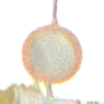
Verkehrszeichen: VerbotFahrzeugeAllerArt
Zusatzzeichen unten: MehrspurigeFahrzeugeFrei1
Umgebung: Outdoor, RoadRail
Tageszeit: SunriseSunset
Wetter: Clear
Licht: Natural
Jahreszeit: NotSpecified
Kontrast: LowContrast